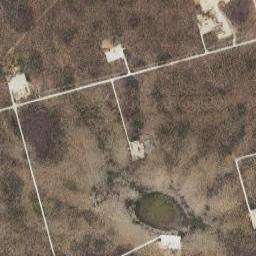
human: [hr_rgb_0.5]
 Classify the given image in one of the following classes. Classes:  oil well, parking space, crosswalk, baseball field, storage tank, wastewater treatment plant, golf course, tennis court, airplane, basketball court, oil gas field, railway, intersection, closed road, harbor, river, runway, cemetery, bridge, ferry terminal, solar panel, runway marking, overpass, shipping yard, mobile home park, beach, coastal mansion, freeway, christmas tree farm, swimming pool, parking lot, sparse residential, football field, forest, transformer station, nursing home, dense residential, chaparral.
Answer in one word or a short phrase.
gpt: oil gas field